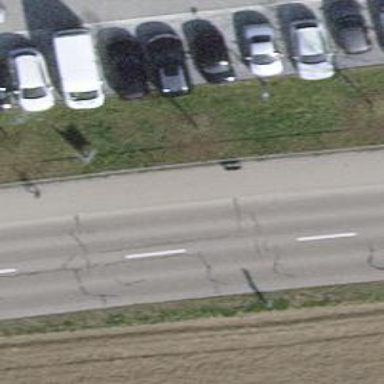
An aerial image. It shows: Sidewalk along the footway.